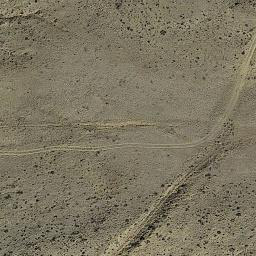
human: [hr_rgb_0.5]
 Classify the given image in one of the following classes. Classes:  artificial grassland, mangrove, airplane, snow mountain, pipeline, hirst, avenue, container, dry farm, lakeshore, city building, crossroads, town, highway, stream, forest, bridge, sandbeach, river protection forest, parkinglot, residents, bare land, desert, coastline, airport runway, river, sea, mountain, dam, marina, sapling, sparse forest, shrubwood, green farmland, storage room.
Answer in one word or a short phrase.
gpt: bare land